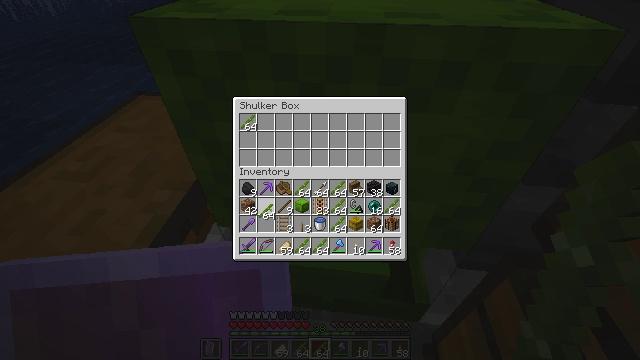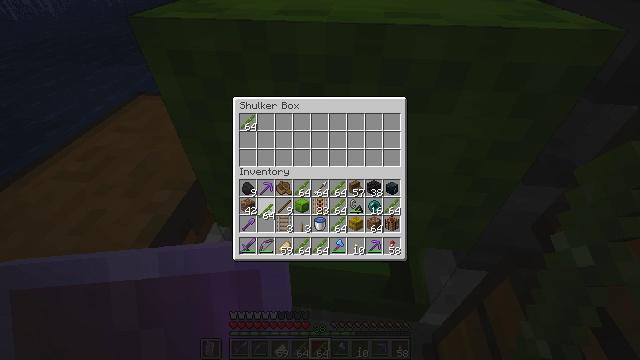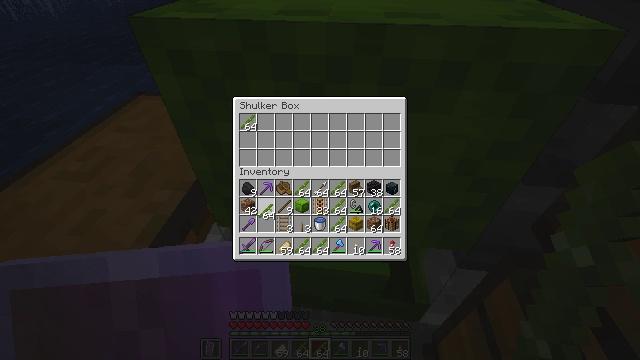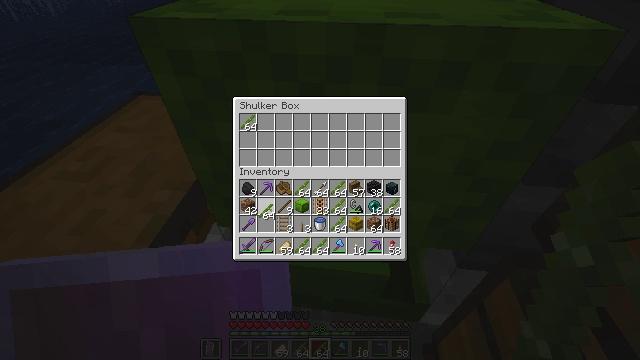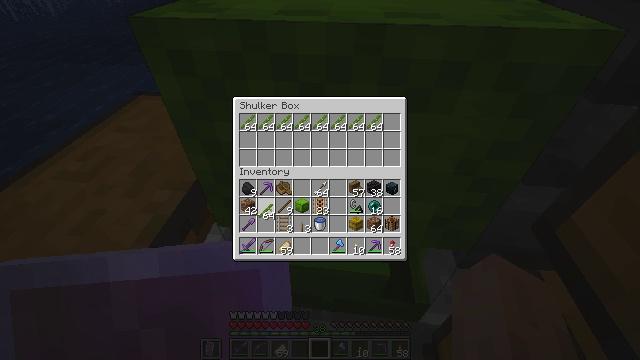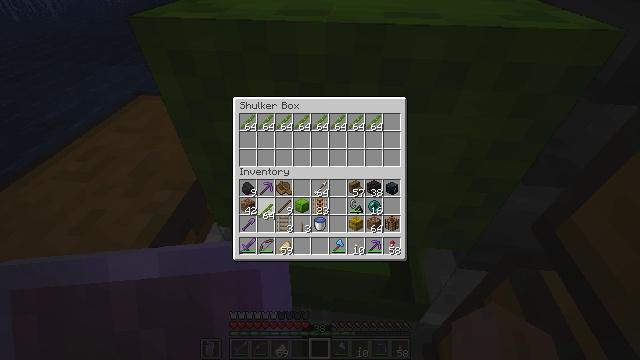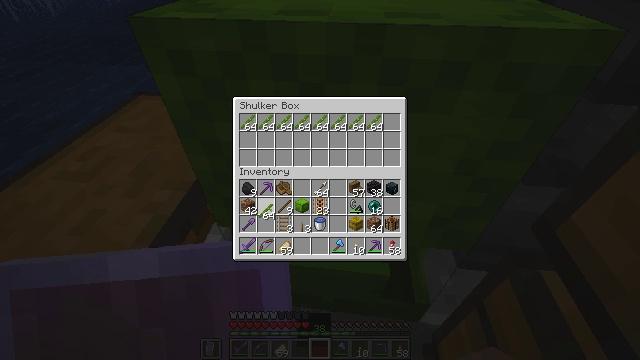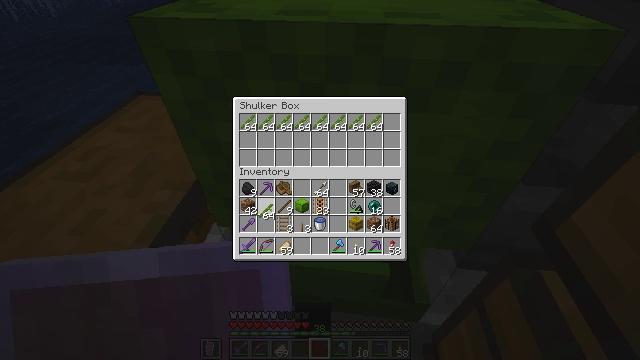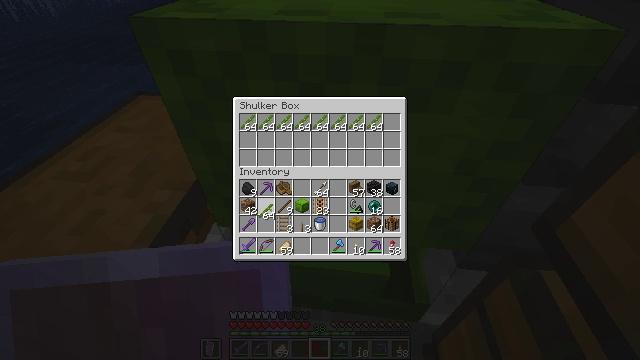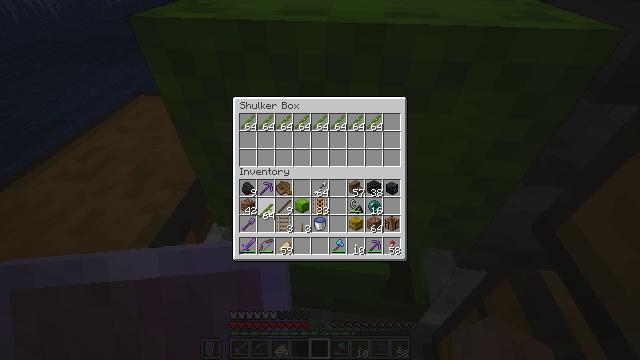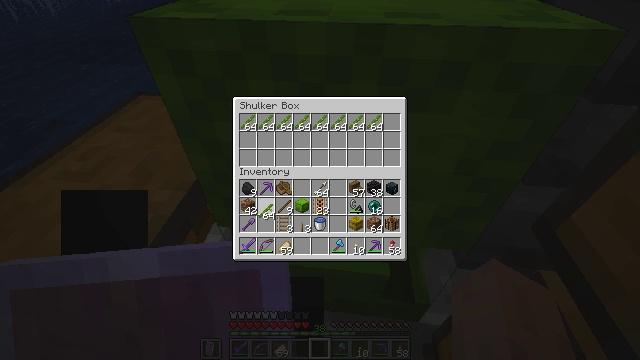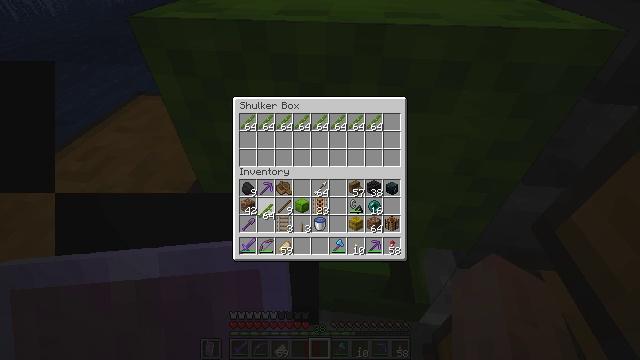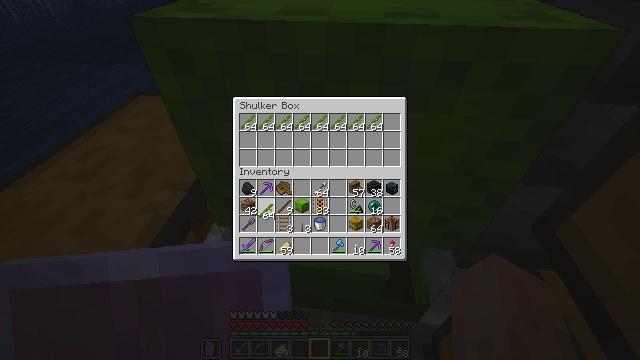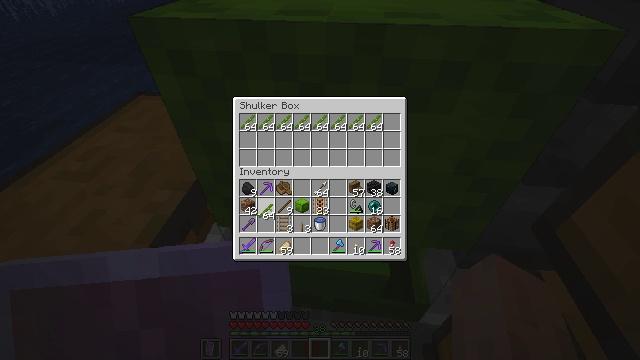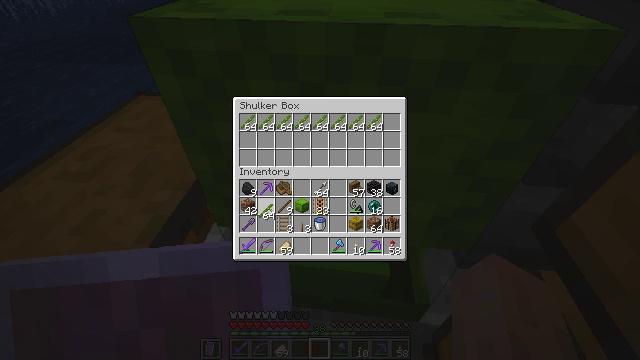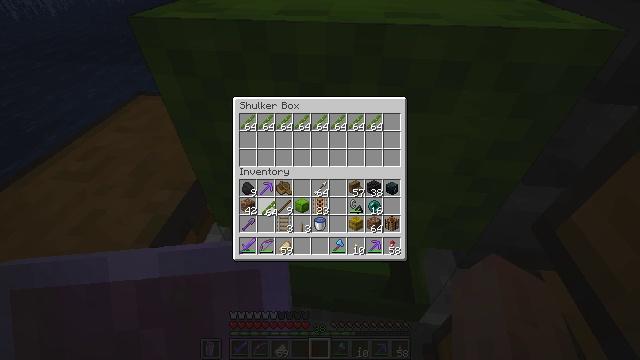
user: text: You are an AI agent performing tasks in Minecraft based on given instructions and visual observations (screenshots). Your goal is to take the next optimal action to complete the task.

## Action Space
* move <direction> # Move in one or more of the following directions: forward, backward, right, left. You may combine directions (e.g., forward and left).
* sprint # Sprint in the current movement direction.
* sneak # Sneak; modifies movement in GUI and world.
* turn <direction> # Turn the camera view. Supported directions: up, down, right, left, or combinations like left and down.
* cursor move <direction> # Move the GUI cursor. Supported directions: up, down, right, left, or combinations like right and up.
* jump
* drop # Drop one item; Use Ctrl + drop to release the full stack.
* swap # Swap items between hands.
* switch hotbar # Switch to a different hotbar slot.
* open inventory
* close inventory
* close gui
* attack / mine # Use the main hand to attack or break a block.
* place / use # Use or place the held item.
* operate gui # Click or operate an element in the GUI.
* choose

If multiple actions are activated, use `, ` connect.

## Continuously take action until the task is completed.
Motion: motion action
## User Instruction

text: Disassemble the lime shulker box by mining it.
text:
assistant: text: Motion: sneak, attack / mine
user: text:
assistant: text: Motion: sneak, attack / mine
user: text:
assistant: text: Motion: sneak, attack / mine
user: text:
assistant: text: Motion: sneak
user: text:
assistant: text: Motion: sneak
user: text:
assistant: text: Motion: sneak
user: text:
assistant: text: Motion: sneak
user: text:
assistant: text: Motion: sneak
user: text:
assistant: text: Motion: sneak
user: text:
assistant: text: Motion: sneak
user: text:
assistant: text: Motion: sneak
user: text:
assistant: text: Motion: sneak
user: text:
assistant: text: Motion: sneak
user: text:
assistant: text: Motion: sneak
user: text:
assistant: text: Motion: sneak
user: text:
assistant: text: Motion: no_op
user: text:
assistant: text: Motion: no_op
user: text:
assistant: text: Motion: no_op
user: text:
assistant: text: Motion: no_op
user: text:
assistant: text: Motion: no_op
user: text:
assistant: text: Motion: no_op
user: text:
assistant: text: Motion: turn right and up
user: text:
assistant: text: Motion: turn right and up
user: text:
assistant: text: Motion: turn right and up
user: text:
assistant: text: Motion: turn right and up
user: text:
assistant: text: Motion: turn right
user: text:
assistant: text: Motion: turn right
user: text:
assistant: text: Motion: no_op
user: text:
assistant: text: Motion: no_op
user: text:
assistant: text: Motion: no_op